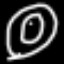
Label: donut